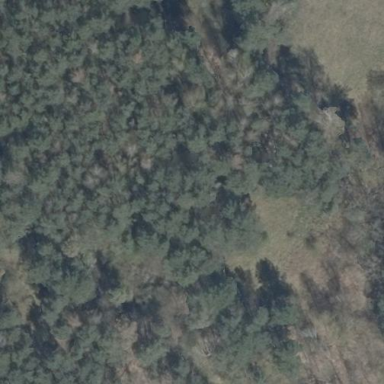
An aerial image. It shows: Forest area.